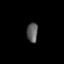
Tissue: lung
Cell type: T cells
Senescence score: 0.1196
Nuclear area (px): 211
Mean DAPI intensity: 93.948